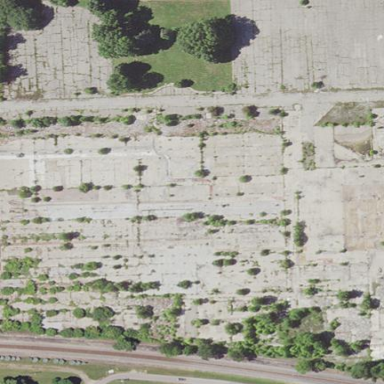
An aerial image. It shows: Brownfield site.